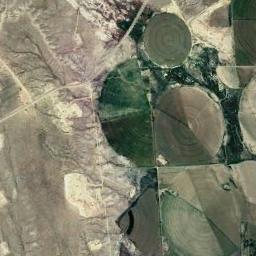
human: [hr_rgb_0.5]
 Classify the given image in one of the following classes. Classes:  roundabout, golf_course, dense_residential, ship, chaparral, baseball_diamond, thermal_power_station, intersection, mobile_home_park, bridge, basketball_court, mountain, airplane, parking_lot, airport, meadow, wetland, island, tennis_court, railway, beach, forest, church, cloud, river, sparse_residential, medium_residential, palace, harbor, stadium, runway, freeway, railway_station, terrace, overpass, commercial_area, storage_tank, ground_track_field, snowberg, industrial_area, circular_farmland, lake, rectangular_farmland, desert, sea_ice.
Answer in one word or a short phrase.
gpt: circular_farmland